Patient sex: F
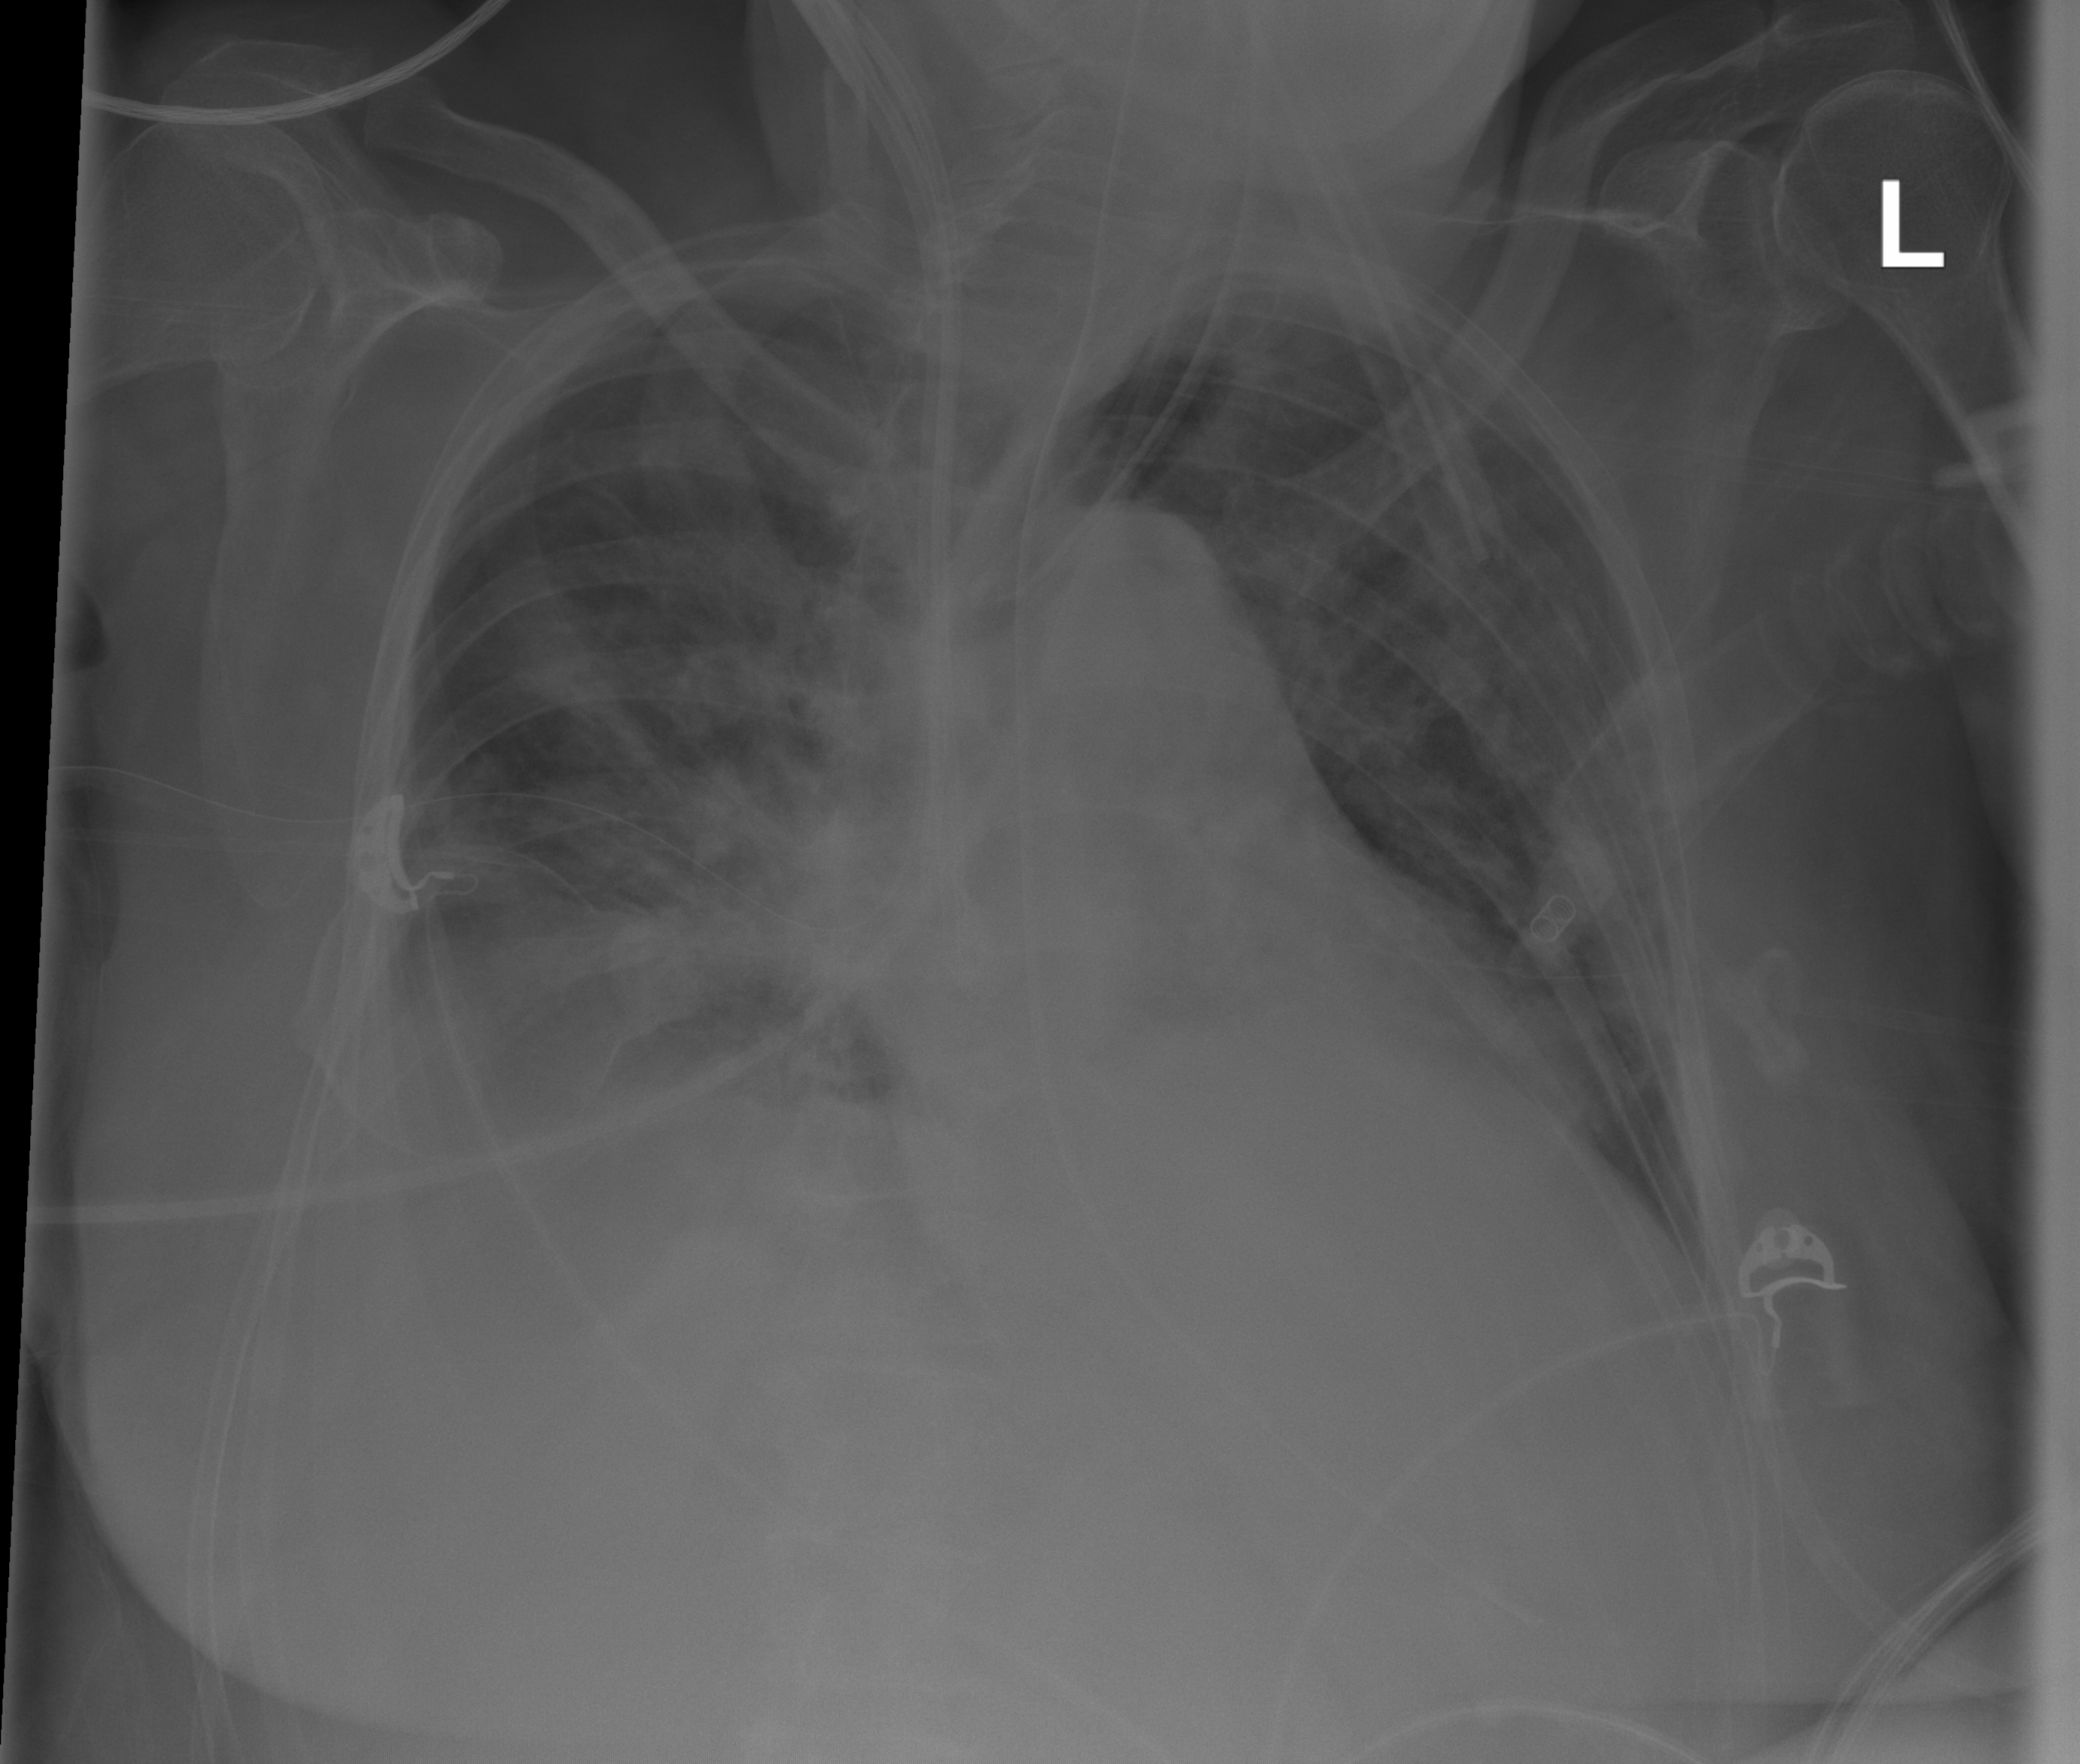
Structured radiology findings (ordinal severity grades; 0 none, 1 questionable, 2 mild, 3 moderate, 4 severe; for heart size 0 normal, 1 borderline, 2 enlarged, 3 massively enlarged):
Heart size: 2
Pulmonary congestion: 2
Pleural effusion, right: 2
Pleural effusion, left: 2
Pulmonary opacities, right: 2
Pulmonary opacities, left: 0
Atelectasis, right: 2
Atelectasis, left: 1